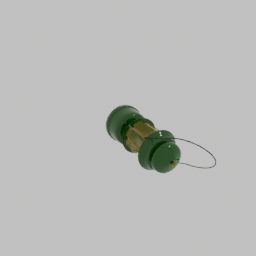
Label: lighting